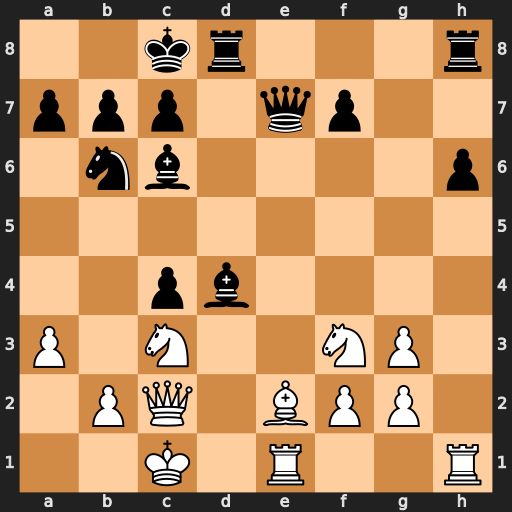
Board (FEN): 2kr3r/ppp1qp2/1nb4p/8/2pb4/P1N2NP1/1PQ1BPP1/2K1R2R
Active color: w
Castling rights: -
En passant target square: -
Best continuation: Nxd4 Qg5+ f4